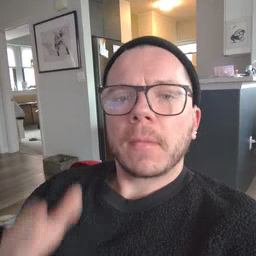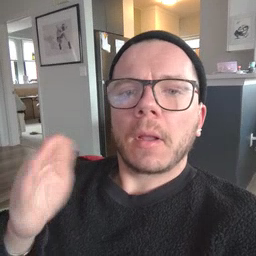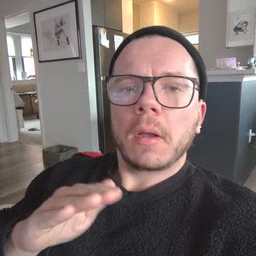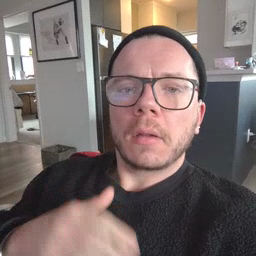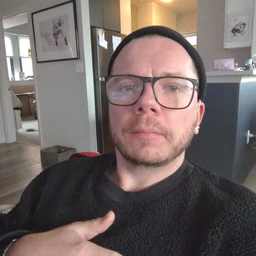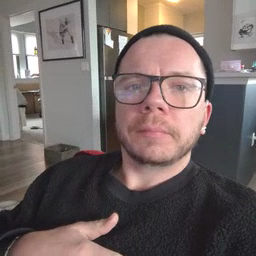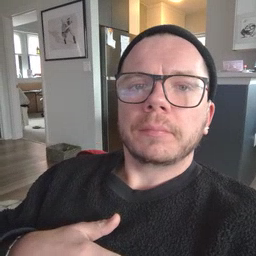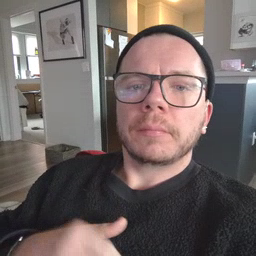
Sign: on